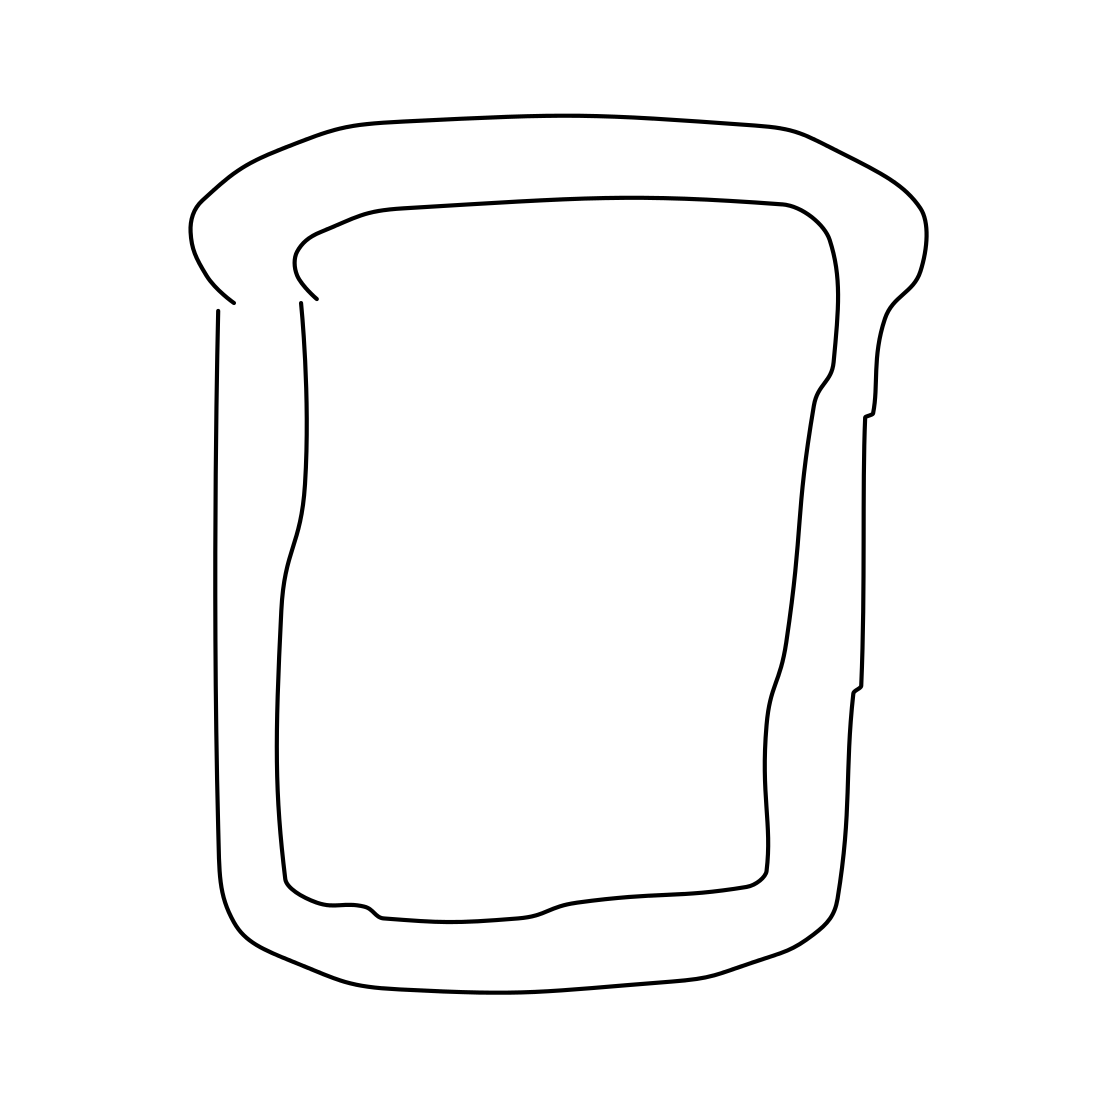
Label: bread